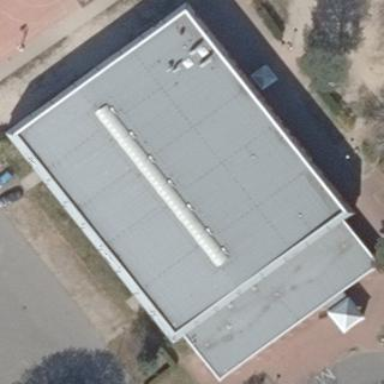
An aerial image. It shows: Sports center building.